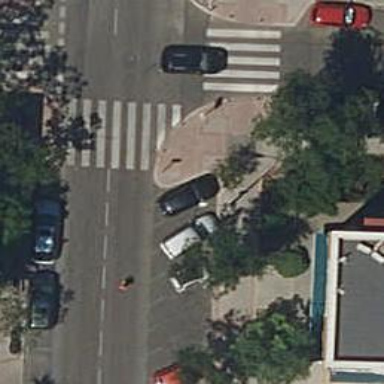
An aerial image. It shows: Marked road crossing.